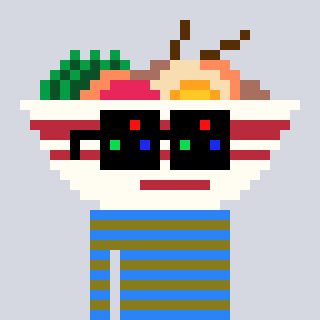
a pixel art character with square black sunglasses, a noodles-shaped head and a gunk-colored body on a cool background